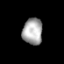
Tissue: prostate
Cell type: Fibroblasts
Senescence score: 0.75
Nuclear area (px): 513
Mean DAPI intensity: 169.125